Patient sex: M
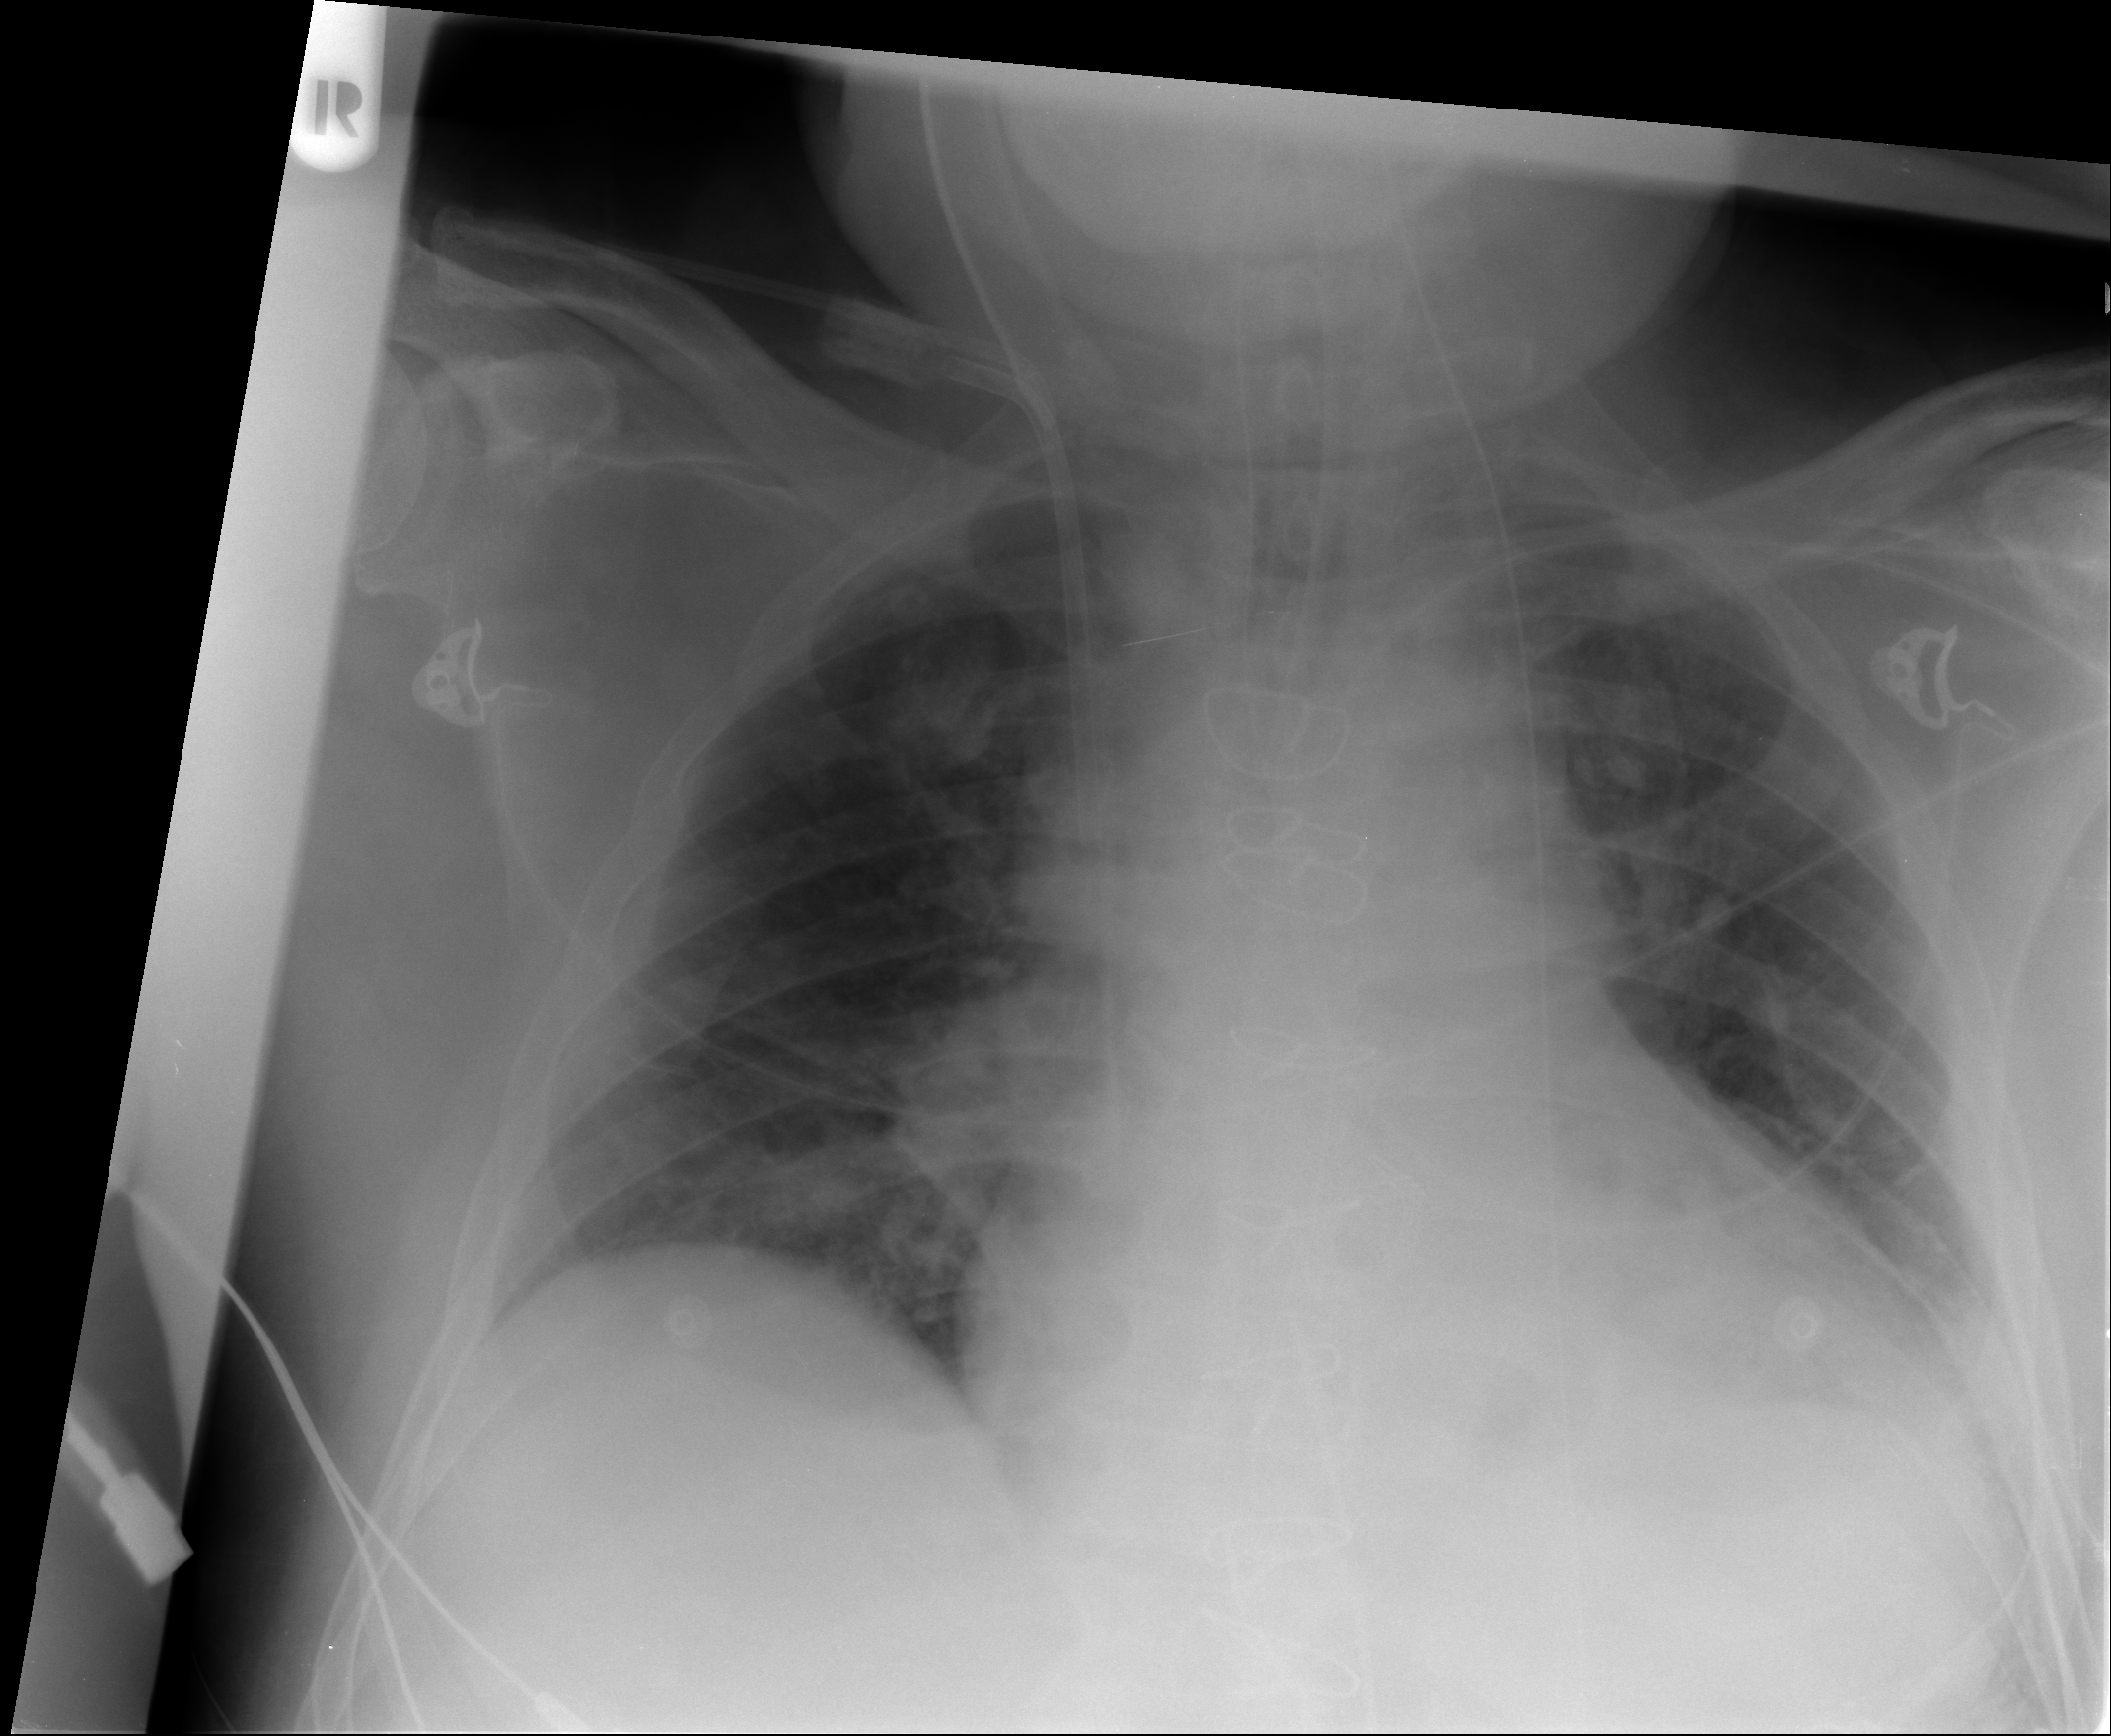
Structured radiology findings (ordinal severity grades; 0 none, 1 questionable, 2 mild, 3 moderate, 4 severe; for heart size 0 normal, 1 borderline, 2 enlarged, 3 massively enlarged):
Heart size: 2
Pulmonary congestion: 3
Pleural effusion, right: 0
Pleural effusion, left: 0
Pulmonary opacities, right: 2
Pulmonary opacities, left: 0
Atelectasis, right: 2
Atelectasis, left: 2